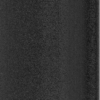
Label: dusty